Question: Okay, I am having a really strange issue.
I am trying to load some sensor data from a mysql database. The table structure looks like this:
'''
+-----------------+---------------------+--------------+
+ PK [bigint(20)] + timed [bigint(20)] + NO2 [double] +
+-----------------+---------------------+--------------+
'''
- - -
Now comes the hard part. There are two identical tables that have the exact same schema as described above. One for raw data and one for validated data.
Until the data gets validated it usually takes around 1 month. So when I display live data from the sensor I am merging those two tables using 'UNION'. The validated value should always have priority over the raw value.
Also I only load daily average values.
This is the SQL query I created so far:
'''
SELECT
mergedData.rawValue,
mergedData.validatedValue,
CAST(IF(mergedData.validatedValue IS NULL, mergedData.rawValue, mergedData.validatedValue) AS DECIMAL(65, 2)) as sensorValue,
timeValue,
IsValid
FROM
(SELECT
Month(FROM_UNIXTIME(timed / 1000)) as months,
Year(FROM_UNIXTIME(timed / 1000)) as years,
DAYOFMONTH(FROM_UNIXTIME(timed / 1000)) as days,
HOUR(FROM_UNIXTIME(timed / 1000)) as hours,
MINUTE(FROM_UNIXTIME(timed / 1000)) as minutes,
avg(NO2) as rawValue,
FROM_UNIXTIME(timed / 1000) as timeValue,
IF(NO2 IS NOT NULL, 1, 0) as IsValid,
NULL as validatedValue
FROM
nabelnrt_pay
WHERE
timed > 1360236120000
AND timed < 1391772120000
GROUP BY years, months, days
UNION
SELECT
Month(FROM_UNIXTIME(timed / 1000)) as months,
Year(FROM_UNIXTIME(timed / 1000)) as years,
DAYOFMONTH(FROM_UNIXTIME(timed / 1000)) as days,
HOUR(FROM_UNIXTIME(timed / 1000)) as hours,
MINUTE(FROM_UNIXTIME(timed / 1000)) as minutes,
avg(NO2) as validatedValue,
FROM_UNIXTIME(timed / 1000) as timeValue,
IF(NO2 IS NOT NULL, 1, 0) as IsValid,
NULL as rawValue
FROM
nabelvalidated_pay
WHERE
timed > 1360236120000
AND timed < 1391772120000
GROUP BY years, months, days) as mergedData ORDER BY timeValue
'''
This results in following result:

The problem I know have is, that when both table contain an entry I get two rows out of the query. I want to merge them to one row, so I got only 1 row per timestamp in the result. Also for some reason the data of 'mergedData.validatedValue' gets displayed in 'rawValue' instead of 'validatedValue'.
Can someone tell me how I cam merge those two rows to 1 single resulting row and why the validatedData gets displayed in the wrong column?
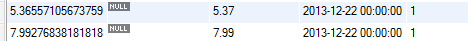
Answer: The order of columns must be same in queries used with union. Your query should be something similar to:
'''
SELECT max(mergedData.rawValue),
max(mergedData.validatedValue),
CAST(IF(max(mergedData.validatedValue) IS NULL, max(mergedData.rawValue),
max(mergedData.validatedValue)) AS DECIMAL(65, 2)) as sensorValue,
max(timeValue),
max(IsValid)
FROM ((SELECT Month(FROM_UNIXTIME(timed / 1000)) as months,
Year(FROM_UNIXTIME(timed / 1000)) as years,
DAYOFMONTH(FROM_UNIXTIME(timed / 1000)) as days,
HOUR(FROM_UNIXTIME(timed / 1000)) as hours,
MINUTE(FROM_UNIXTIME(timed / 1000)) as minutes,
avg(NO2) as rawValue,
FROM_UNIXTIME(timed / 1000) as timeValue,
0 IsValid,
NULL as validatedValue
FROM nabelnrt_pay
WHERE timed > 1360236120000 AND timed < 1391772120000
GROUP BY years, months, days
)
UNION ALL
(SELECT Month(FROM_UNIXTIME(timed / 1000)) as months,
Year(FROM_UNIXTIME(timed / 1000)) as years,
DAYOFMONTH(FROM_UNIXTIME(timed / 1000)) as days,
HOUR(FROM_UNIXTIME(timed / 1000)) as hours,
MINUTE(FROM_UNIXTIME(timed / 1000)) as minutes,
NULL as rawValue,
FROM_UNIXTIME(timed / 1000) as timeValue,
1 AS IsValid,
avg(NO2) as validatedValue
FROM nabelvalidated_pay
WHERE timed > 1360236120000 AND timed < 1391772120000
GROUP BY years, months, days
)
) as mergedData
GROUP BY years, months, days
ORDER BY timeValue
'''
After this change, you will get two rows for validated readings and one row for the non-validated ones. The last group by you used will group these 2 rows for validated readings. Because you use aggregate functions in the select like , you will get desired results.